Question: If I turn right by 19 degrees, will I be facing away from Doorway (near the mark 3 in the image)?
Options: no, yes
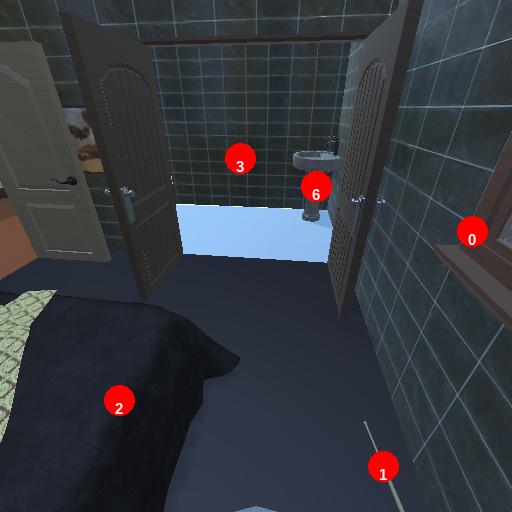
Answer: no